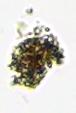
Label: Detritus